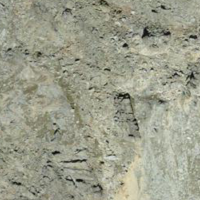
EUNIS habitat code: 48
Species observed at this site:
Montifringilla nivalis